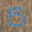
Label: 5